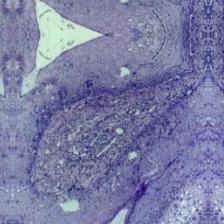
Diagnosis: Normal